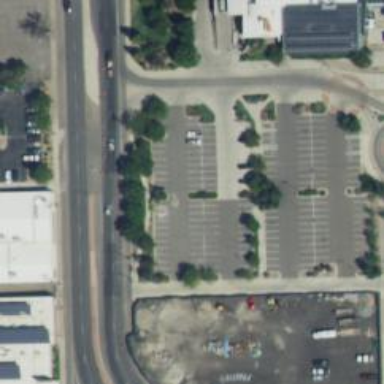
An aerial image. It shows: Parking space is available.